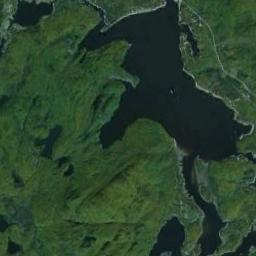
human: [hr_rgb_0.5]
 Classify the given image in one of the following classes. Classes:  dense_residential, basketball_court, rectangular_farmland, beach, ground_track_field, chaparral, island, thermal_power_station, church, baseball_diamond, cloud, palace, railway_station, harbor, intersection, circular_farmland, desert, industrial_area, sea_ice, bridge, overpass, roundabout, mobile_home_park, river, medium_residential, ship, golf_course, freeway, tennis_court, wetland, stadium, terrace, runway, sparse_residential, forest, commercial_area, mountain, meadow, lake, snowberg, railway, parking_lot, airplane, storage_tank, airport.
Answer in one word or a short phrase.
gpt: wetland